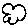
Label: cloud